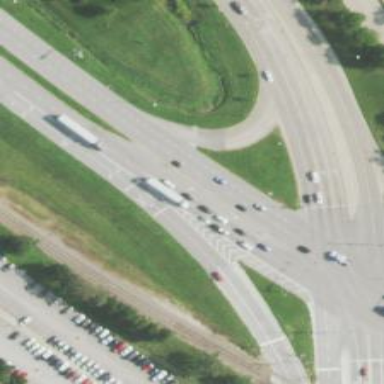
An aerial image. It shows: Primary link highway.